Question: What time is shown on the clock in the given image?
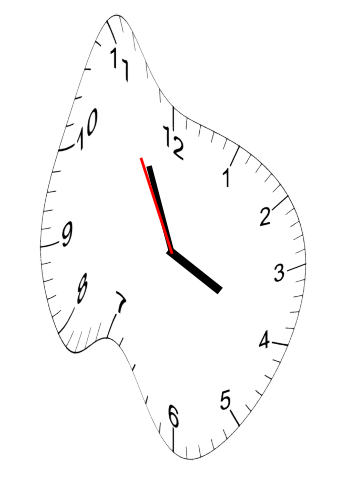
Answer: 03:55:55